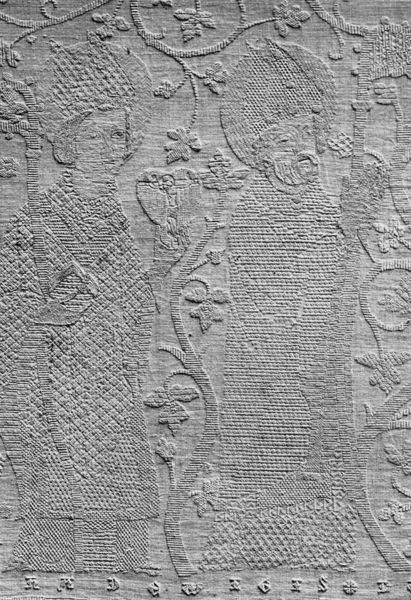
Titel: Altardecke, Hessen
Institution: New York, The Metropolitan Museum of Art
Schlagwörter: blätter, laub, mann, weiß, menschen, frau, grau, hell, männer, blüte, tuch, ornament, bart, bibel, leinen, stein, hände, kirche, mantel, stickerei, stoff, pflanzen, krone, ranken, relief, schrift, stab, fahne, figuren, bischof, wein, ornamente, buch, kloster, kreuz, gebet, heiligenschein, pfarrer, efeu, rosette, jesus, mittelalter, struktur, priester, mönch, mitra, prozession, herz, heilige, gewebe, weinrebe, textil, bischofsstab, minne, gewandt, kruzifixus, textilkunst, kreuzstich, kasel